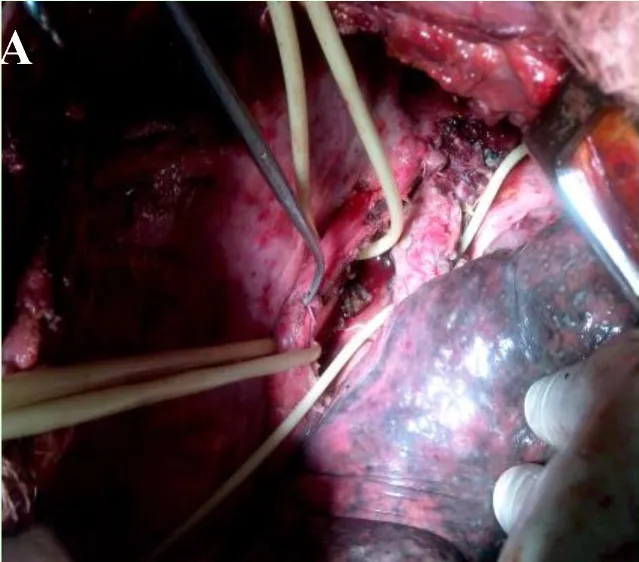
Intraoperative aspects:. Upper right lobbectomy.
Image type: medical_photograph (other_medical_photograph)